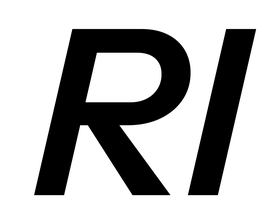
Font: InstrumentSans-Italic_SemiBold_Italic